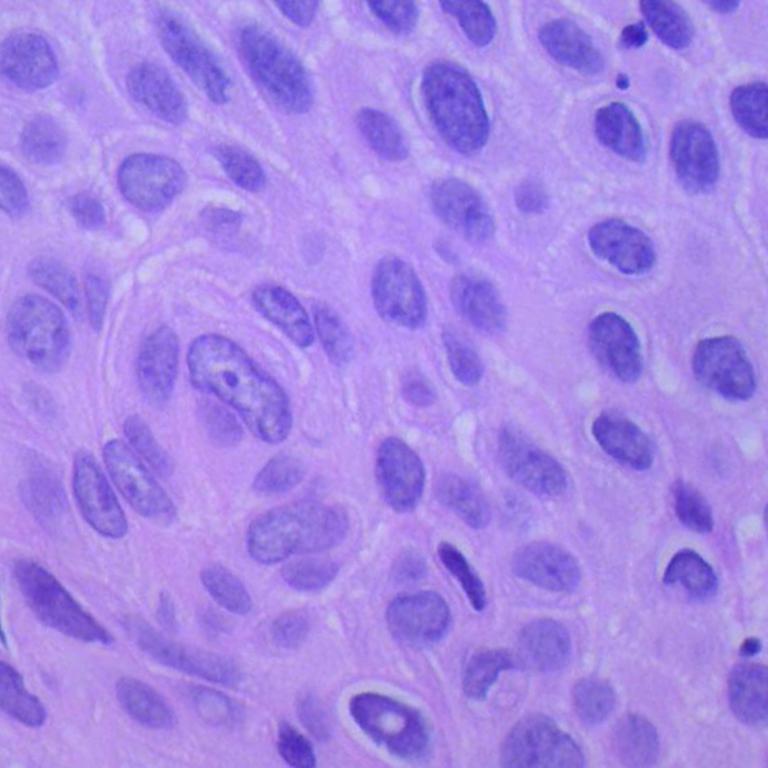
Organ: lung
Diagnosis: squamous carcinomas